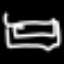
Label: bed